Field crop: maize
Growth stage: 2
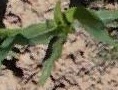
Species: maize